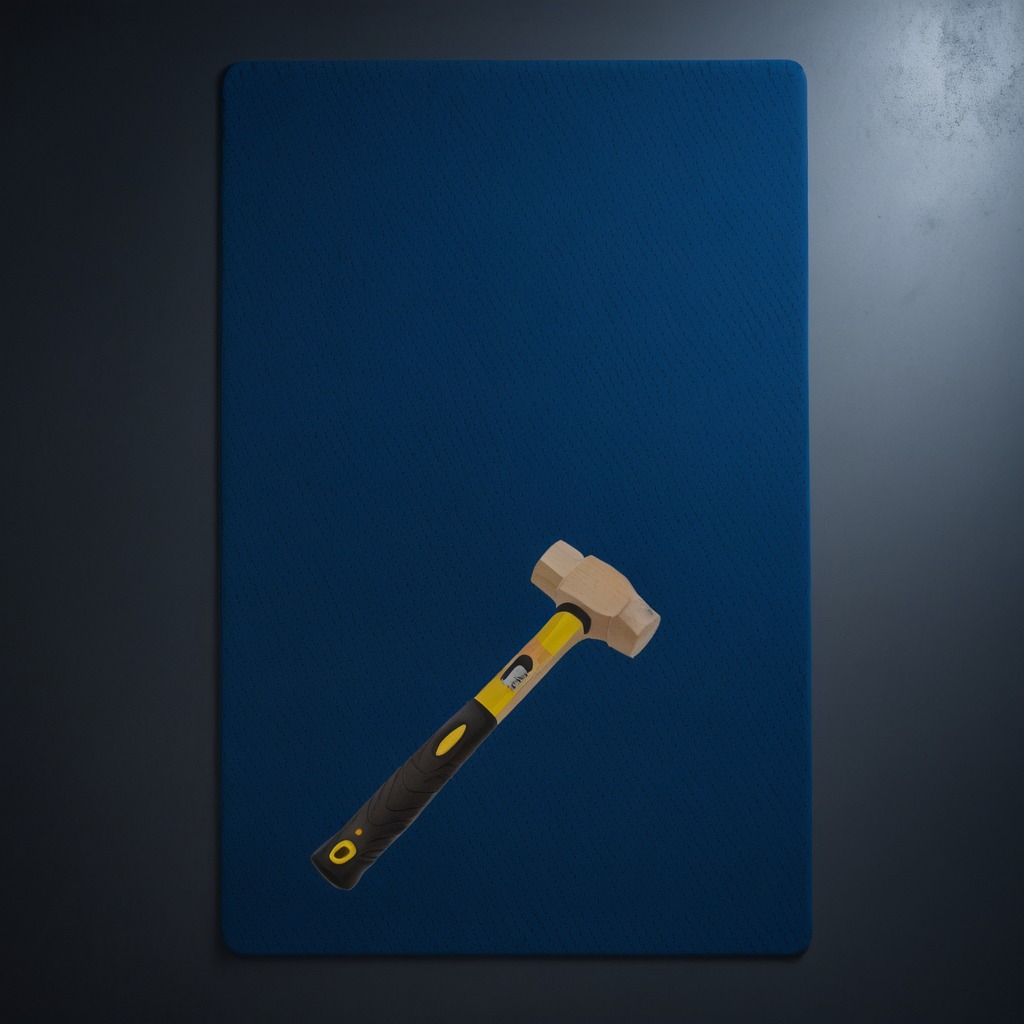
A hammer lies on a clean granite tabletop inside a workshop at night dim ambient light soft shadows worn but beneath the mat